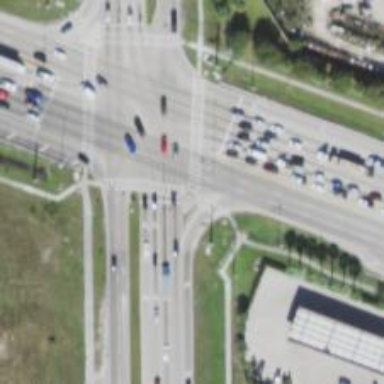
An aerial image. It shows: Traffic island located on footway.